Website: macys
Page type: billing-address
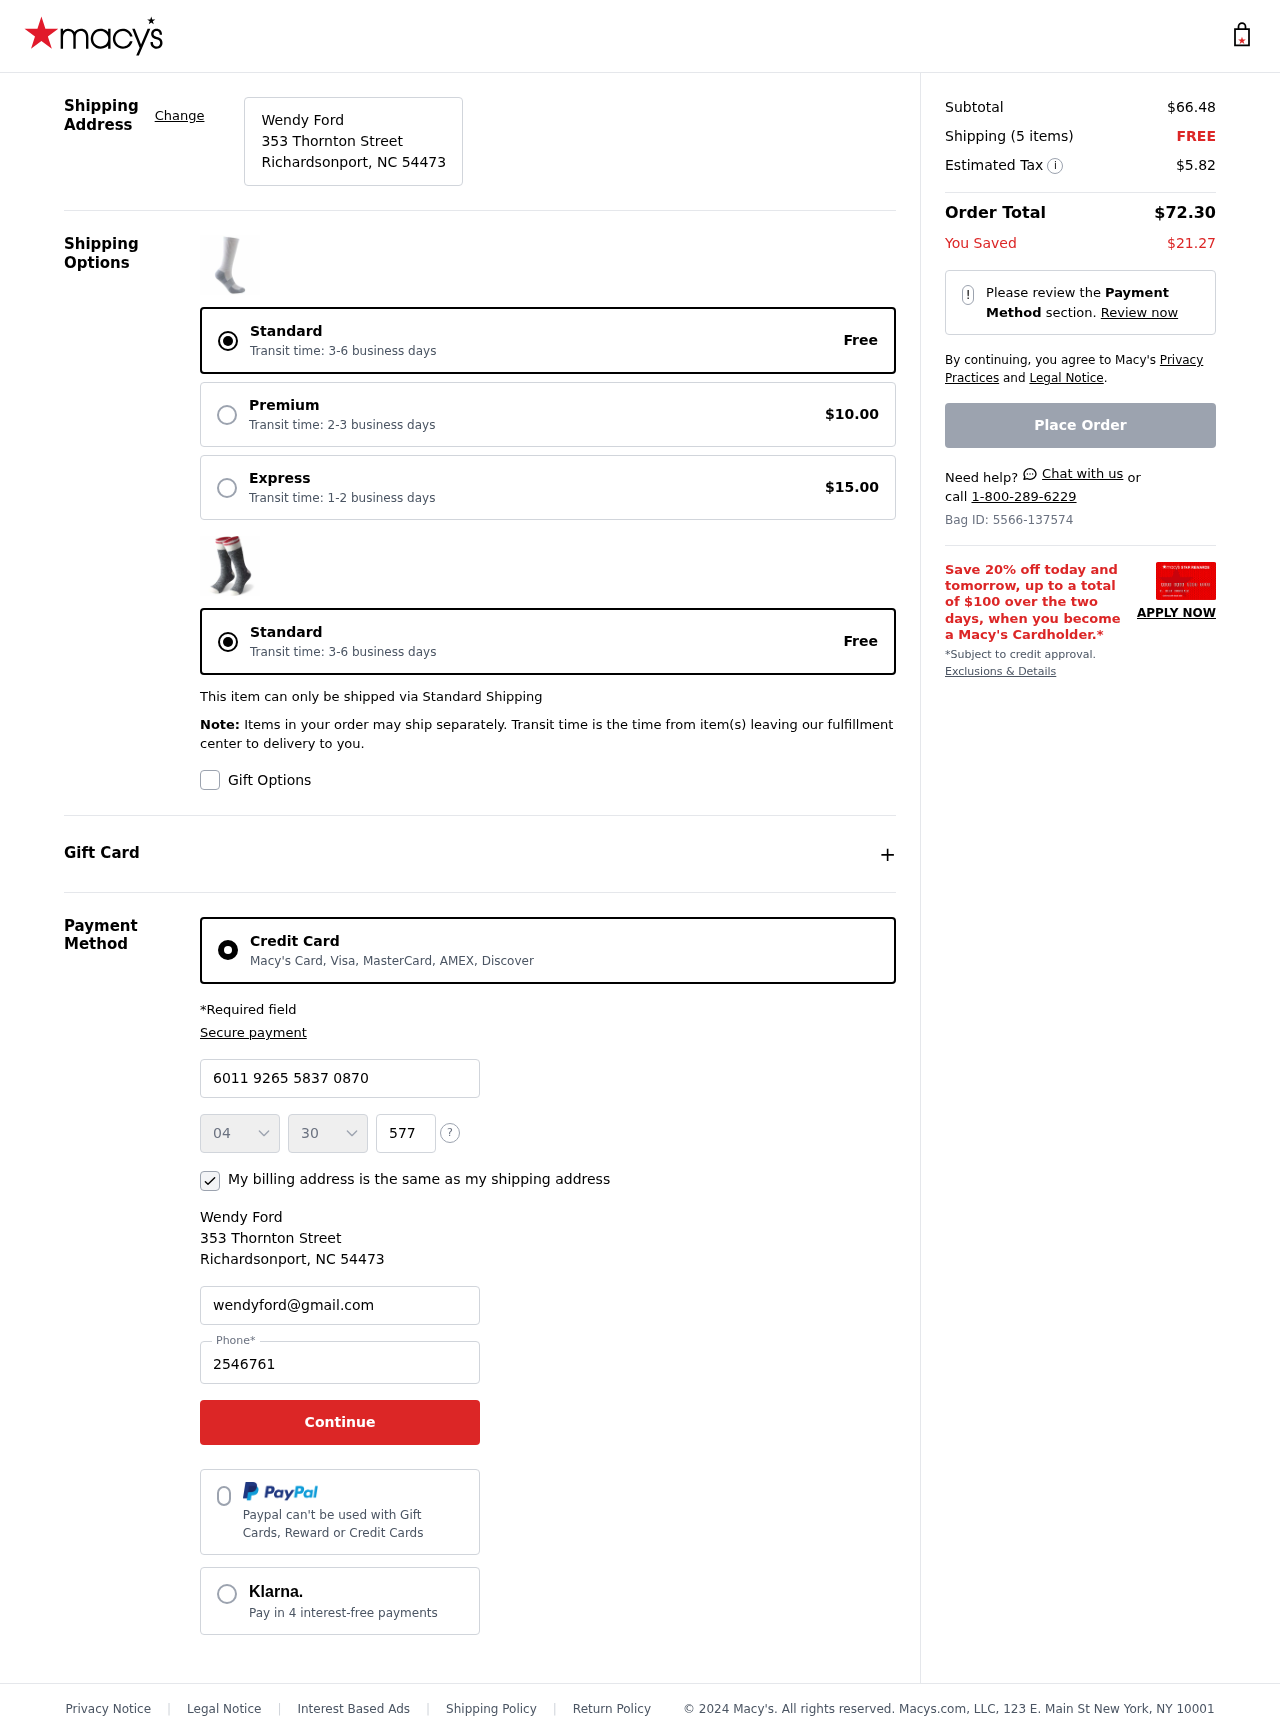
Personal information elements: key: PII_CARD_CVV
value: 577
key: PII_CARD_EXPIRY_MONTH
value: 04
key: PII_CARD_EXPIRY_YEAR
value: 30
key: PII_CARD_NUMBER
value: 6011 9265 5837 0870
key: PII_CITY_STATE_ZIP
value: Richardsonport, NC 54473
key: PII_EMAIL
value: wendyford@gmail.com
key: PII_FULLNAME
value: Wendy Ford
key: PII_PHONE
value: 2546761235
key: PII_STREET
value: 353 Thornton Street
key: PII_FULLNAME2
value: Wendy Ford
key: PII_STREET2
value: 353 Thornton Street
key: PII_CITY_STATE_ZIP2
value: Richardsonport, NC 54473
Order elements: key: ORDER_SUBTOTAL
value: $66.48
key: ORDER_NUM_ITEMS
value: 5
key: ORDER_SHIPPING_COST
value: FREE
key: ORDER_TAX
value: $5.82
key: ORDER_TOTAL
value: $72.30
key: ORDER_SAVINGS
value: $21.27
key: ORDER_ID
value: Bag ID: 5566-137574